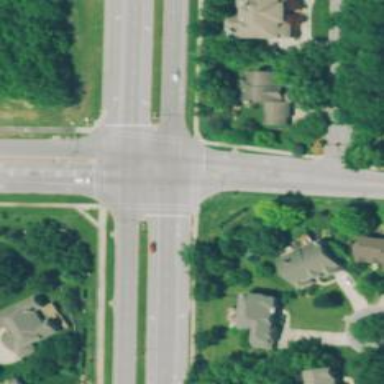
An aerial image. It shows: Solid stop line on the road.